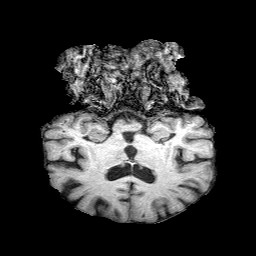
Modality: T1w
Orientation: sagittal
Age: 74
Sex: male
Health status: healthy